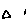
Label: triangle